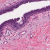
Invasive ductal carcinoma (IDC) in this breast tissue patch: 0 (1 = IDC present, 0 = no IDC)